Aerial crown-view tile of a tropical tree (Barro Colorado Island, Panama), acquired 20250217:
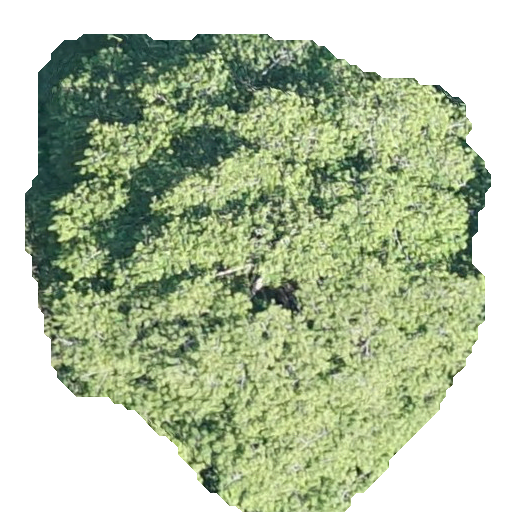
Species: Virola surinamensis
GBIF accepted scientific name: Virola surinamensis
Crown area: 257.464 m²